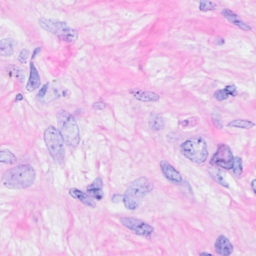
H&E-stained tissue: Breast